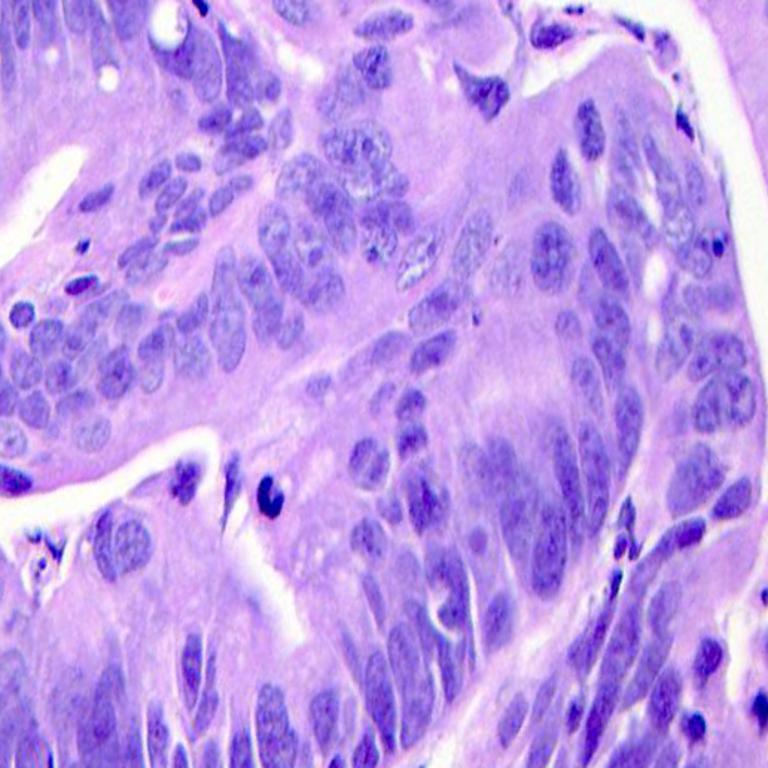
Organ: colon
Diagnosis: adenocarcinomas